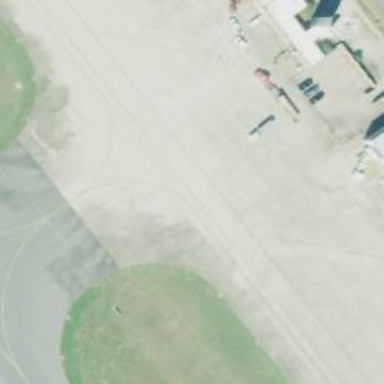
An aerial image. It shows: View of taxiway at the airport.